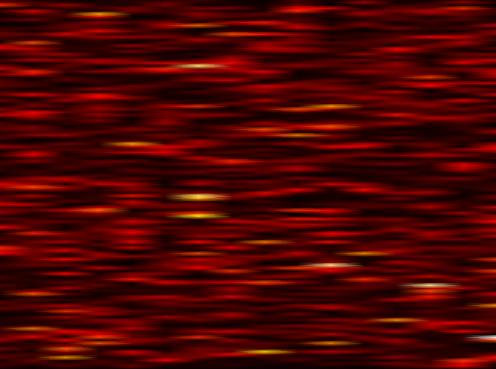
Label: FBMC